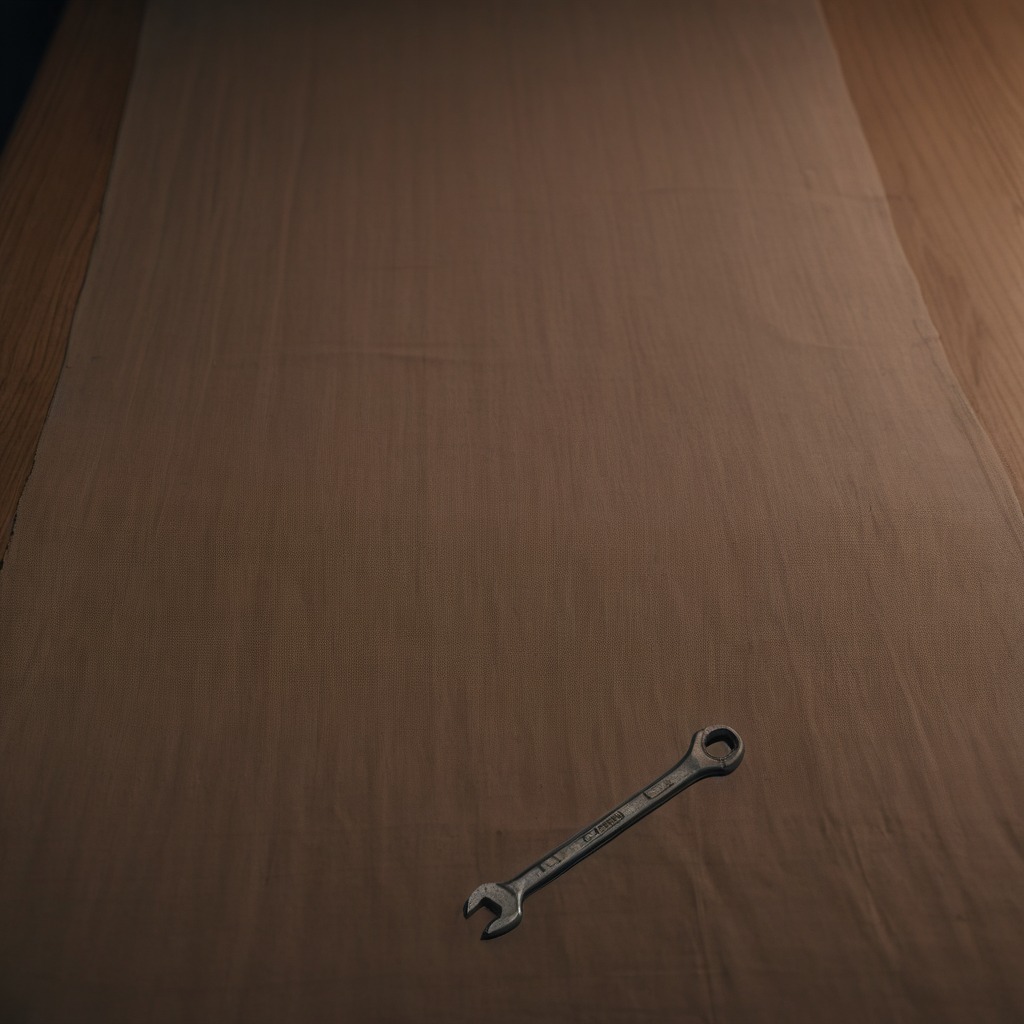
An wrench lies on the wooden table.